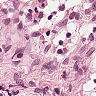
Metastatic tissue present: no